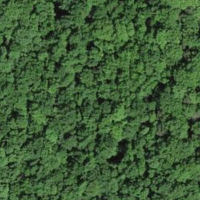
EUNIS habitat code: 41
Species observed at this site:
Convallaria majalis